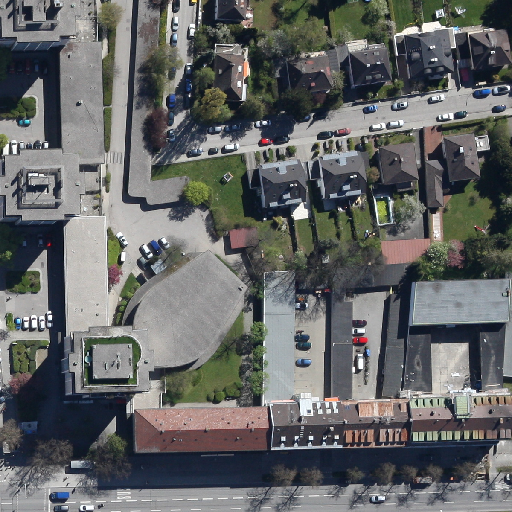
Referring expression: vehicle driving on the road